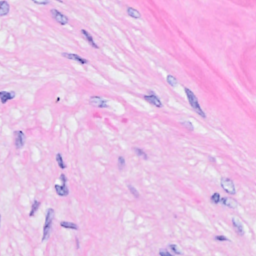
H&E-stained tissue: Breast